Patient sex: F
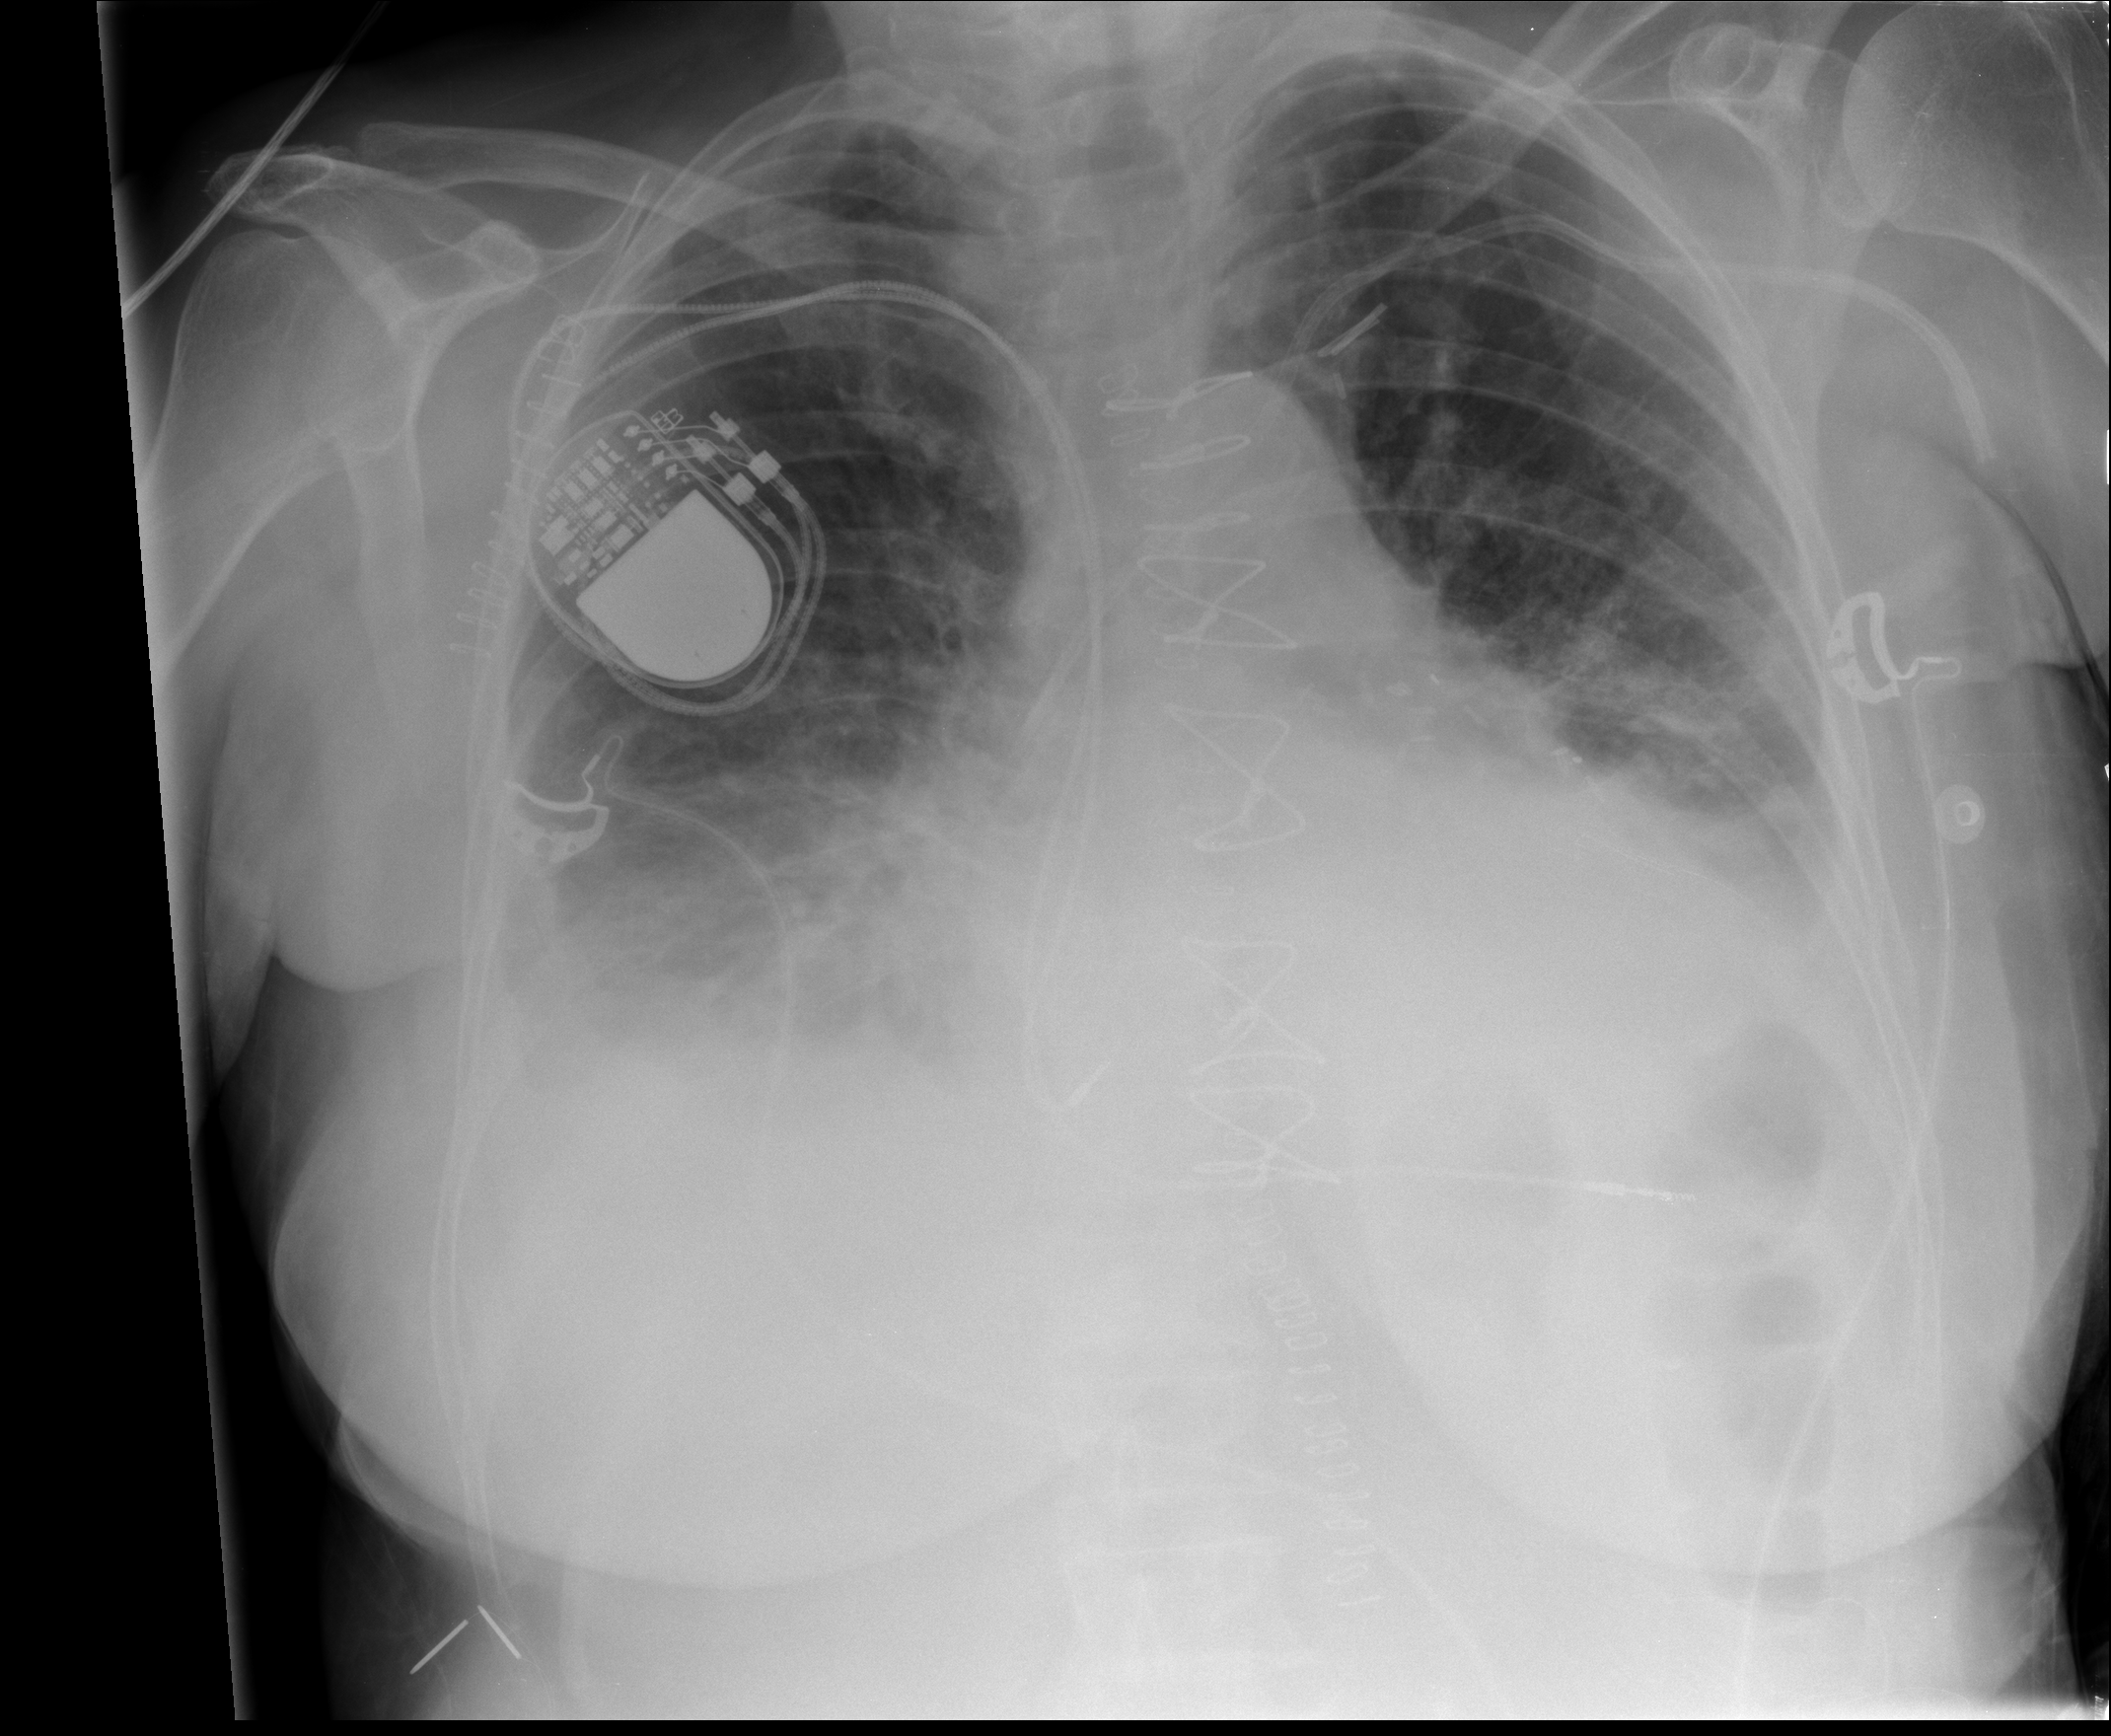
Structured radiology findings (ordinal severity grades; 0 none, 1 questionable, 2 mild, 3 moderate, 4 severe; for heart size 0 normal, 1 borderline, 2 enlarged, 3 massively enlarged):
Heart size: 2
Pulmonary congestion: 3
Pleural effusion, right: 2
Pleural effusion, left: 2
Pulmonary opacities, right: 2
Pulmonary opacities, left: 2
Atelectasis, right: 2
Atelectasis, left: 3